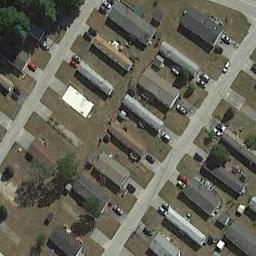
Label: residential